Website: macys
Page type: account-selection
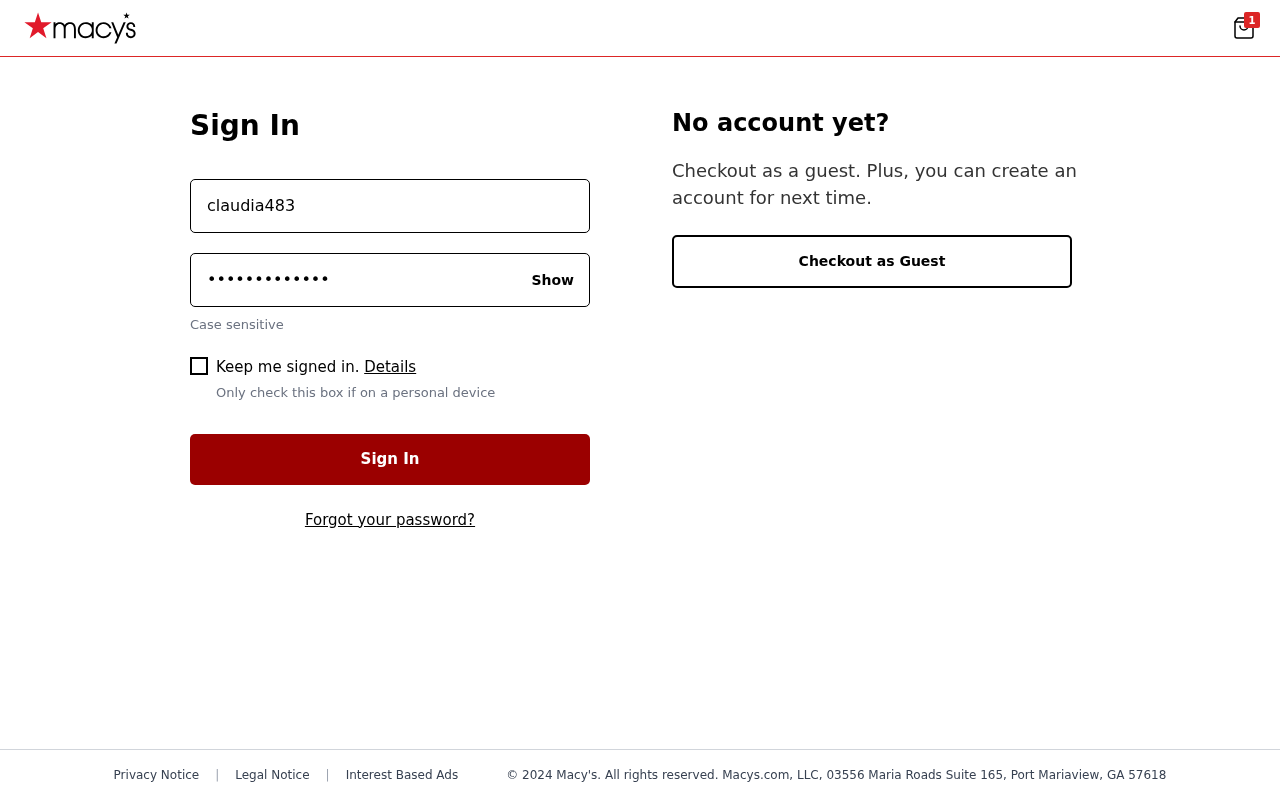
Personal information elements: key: PII_LOGIN_USERNAME
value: claudia483
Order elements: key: ORDER_NUM_ITEMS
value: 1